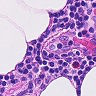
Metastatic tissue present: no